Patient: sex M, age 59
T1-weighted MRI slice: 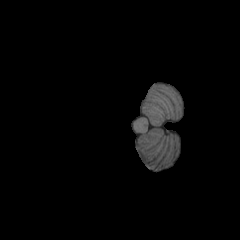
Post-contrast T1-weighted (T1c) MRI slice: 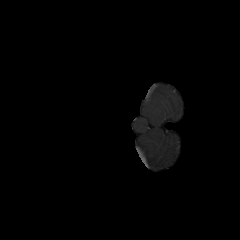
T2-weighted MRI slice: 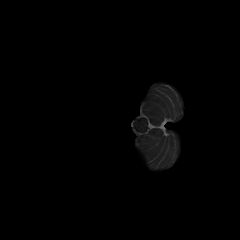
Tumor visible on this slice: no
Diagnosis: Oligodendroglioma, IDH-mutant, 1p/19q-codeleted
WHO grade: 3